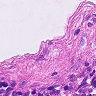
Metastatic tissue present: no